Question: I want to map some random 2D shape to uv parametric space,
e.g A: (u: 0.0 v: 1.0) B: (u: 0.0 v :0.0) C: (u: 1.0 v: 1.0) D : (u:1.0 v: 0.0),
and want to map a random point P, at the inside of the item, to the parametric space.
Line AB, AC, BD, CD are consist of path, or can be represented as connected edges.
So the question is, how should I get the correct uv value of P?
I got a few knowledge in graphics and geometry, so if needed, could you please recommend any basic article that I can find any hint of solution of the problem?
Thank you so much

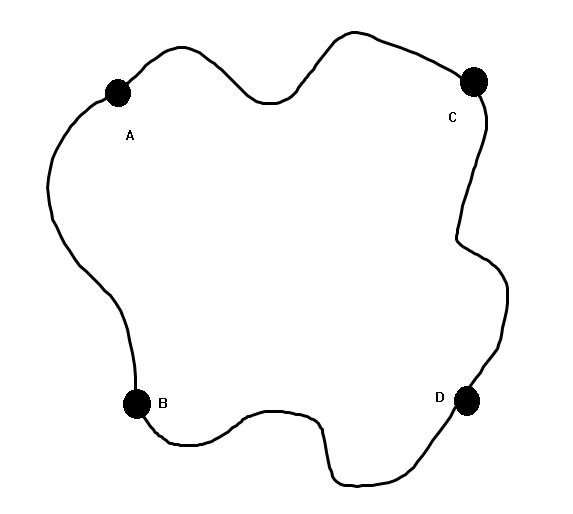
Answer: What you are asking isn't so easy.
You can generate a transformation from (u, v) coordinates to Cartesian (x, y) by means of two Coons interpolants X(u, v) and Y(u, v).
Now if you want to invert the relation, you will need to solve the system
'''
X(u, v) = x
Y(u, v) = y
'''
which is nonlinear.
If you have many points to map (which is likely), a way to address the problem is to apply a grid in the (u, v) space and compute the corresponding mesh in (x, y). The grid should be fine enough to ensure accuracy. Then for given x and y, you need to find the quadrilateral they belong to and obtain u and v for instance by bilinear interpolation, computing the intersection of an horizontal with the sides, then intersecting with the vertical.
To accelerate the search of the containing tiles, you can use bounding boxes and store them in an interval tree. Possibly also, perform a search for the nearest vertex (by means of a kD-tree) and search for the enclosing quadrilateral in the adjoining tiles.
All of this is pretty technical.
---
If your purpose is just to provide a triangulation with (u, v) information available at the vertices, meshing as described above is sufficient.